Aerial crown-view tile of a tropical tree (Barro Colorado Island, Panama), acquired 20250414:
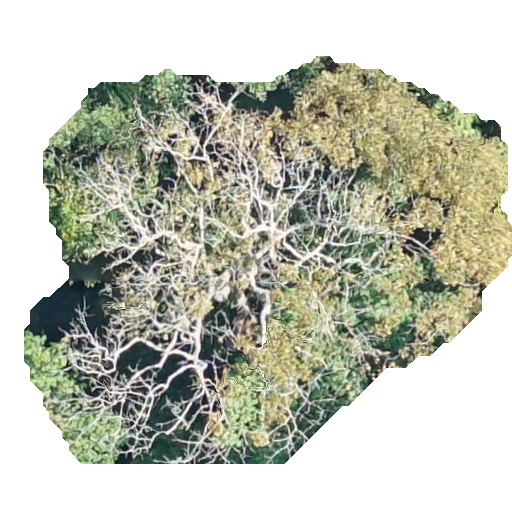
Species: Dipteryx oleifera
GBIF accepted scientific name: Dipteryx oleifera
Crown area: 223.555 m²